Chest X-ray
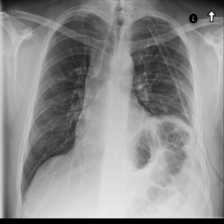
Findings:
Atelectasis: negative
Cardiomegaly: negative
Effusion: negative
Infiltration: negative
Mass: negative
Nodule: negative
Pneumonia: negative
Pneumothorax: positive
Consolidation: negative
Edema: negative
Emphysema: negative
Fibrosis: negative
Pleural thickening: negative
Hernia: negative